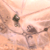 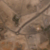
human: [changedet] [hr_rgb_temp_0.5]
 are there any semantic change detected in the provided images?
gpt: A street has been built in the desert.